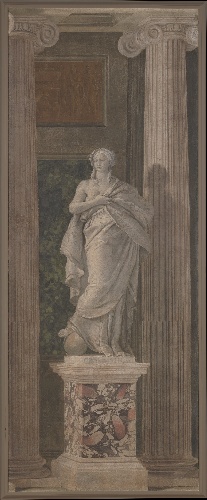
Title: Allegorical Figure Representing Grammar
Artist: Girolamo Mengozzi (called Colonna)|Giovanni Battista Tiepolo
Artist bio: Italian, Venetian, 1688–ca. 1766|Italian, Venice 1696–1770 Madrid
Date: 1760
Object type: Painting, monochrome
Classification: Paintings
Medium: Fresco, transferred to canvas
Dimensions: 146 x 57 7/8 in. (370.8 x 147 cm)
Department: European Paintings
Credit line: Bequest of Grace Rainey Rogers, 1943
Accession year: 1943
Repository: Metropolitan Museum of Art, New York, NY
Tags: Women